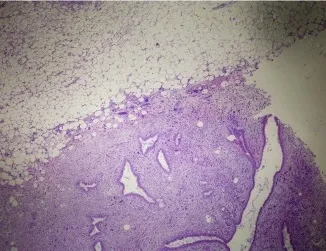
(a) The lesion is composed of two to three cell layers thick, benign mammary duct epithelium lining the slit-like spaces, and a cellular spindle cell stroma.
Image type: pathology (h&e)